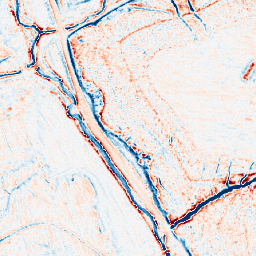
Category: edge_preserving
Decomposition family: anisotropic_diffusion
Decomposition parameters: iterations: 20
kappa: 30
gamma: 0.1
Upsampling method: nearest
Upsampling parameters: scale: 2
Upsampling scale: 2